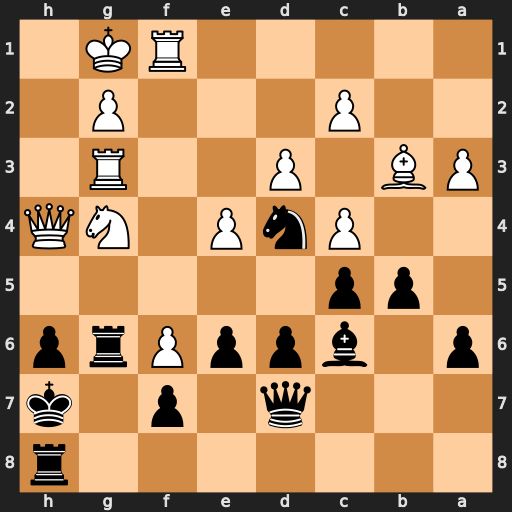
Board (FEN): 7r/3q1p1k/p1bppPrp/1pp5/2PnP1NQ/PB1P2R1/2P3P1/5RK1
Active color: b
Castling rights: -
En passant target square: -
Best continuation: Ne2+ Kh2 Nxg3